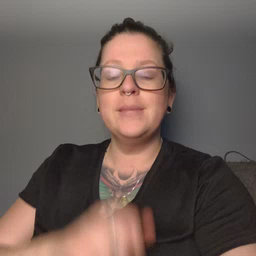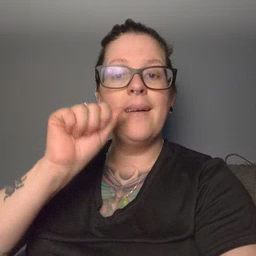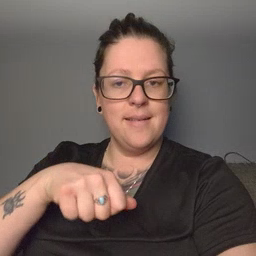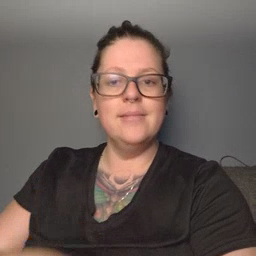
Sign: can